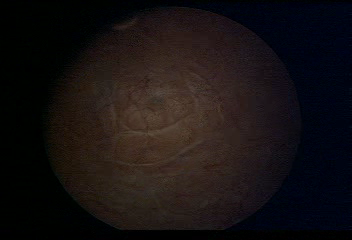
Modality: WLC
Class: Normal mucosa
Bladder cancer association: No